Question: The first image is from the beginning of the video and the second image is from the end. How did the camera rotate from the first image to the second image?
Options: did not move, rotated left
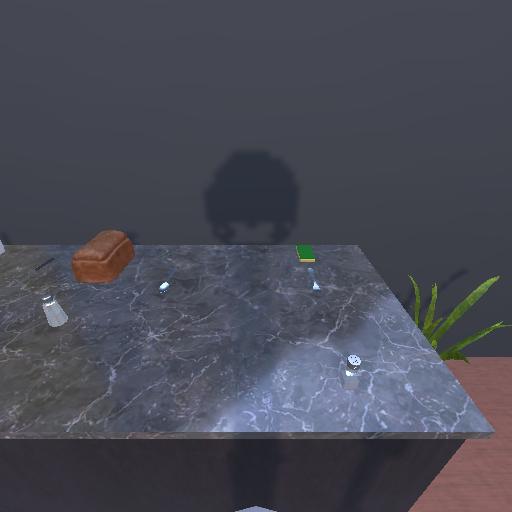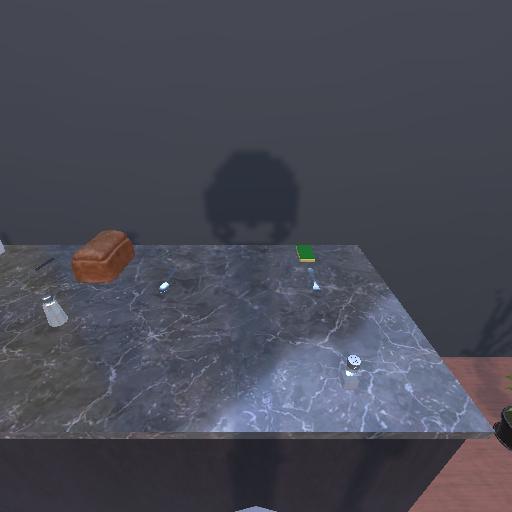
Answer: did not move